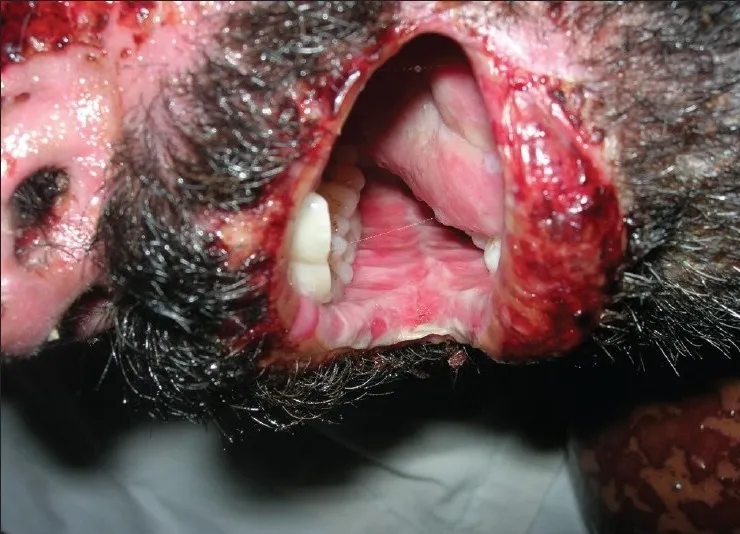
Pre treatment - ulcers on buccal mucosa (Case 4).
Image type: medical_photograph (oral_photograph)